Field crop: tomato
Growth stage: 1
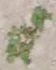
Species: portulaca